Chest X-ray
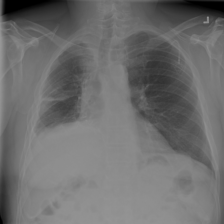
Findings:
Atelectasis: negative
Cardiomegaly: negative
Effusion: negative
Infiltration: negative
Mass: negative
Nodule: negative
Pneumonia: negative
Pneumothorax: negative
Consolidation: negative
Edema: negative
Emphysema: negative
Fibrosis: negative
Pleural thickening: negative
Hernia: negative